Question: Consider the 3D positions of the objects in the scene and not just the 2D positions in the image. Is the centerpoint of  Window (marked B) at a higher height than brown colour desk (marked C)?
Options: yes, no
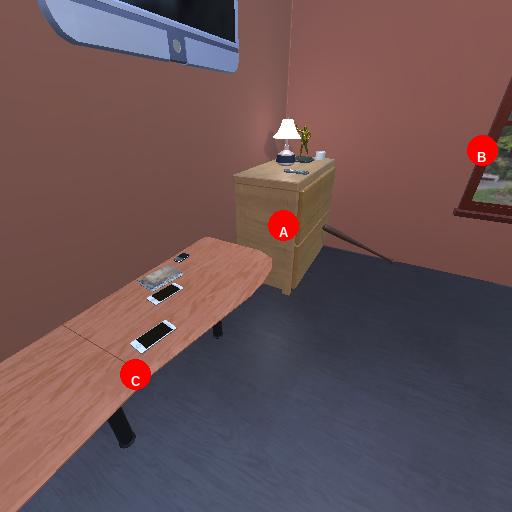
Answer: yes